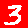
Digit: 3